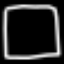
Label: square